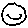
Label: smiley face